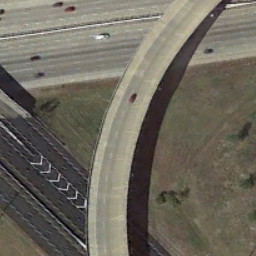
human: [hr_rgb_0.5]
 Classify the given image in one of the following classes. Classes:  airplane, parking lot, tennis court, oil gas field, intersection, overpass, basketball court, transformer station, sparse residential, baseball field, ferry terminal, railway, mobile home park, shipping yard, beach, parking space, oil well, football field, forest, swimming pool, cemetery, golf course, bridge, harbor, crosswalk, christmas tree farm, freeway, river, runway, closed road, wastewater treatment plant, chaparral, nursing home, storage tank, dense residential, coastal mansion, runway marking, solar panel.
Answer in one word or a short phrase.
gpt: overpass